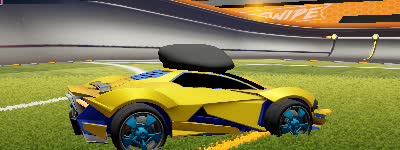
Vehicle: werewolf